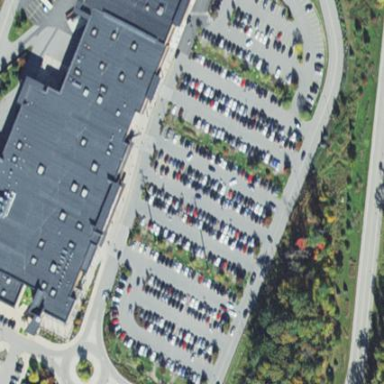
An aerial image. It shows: Parking area with surface.